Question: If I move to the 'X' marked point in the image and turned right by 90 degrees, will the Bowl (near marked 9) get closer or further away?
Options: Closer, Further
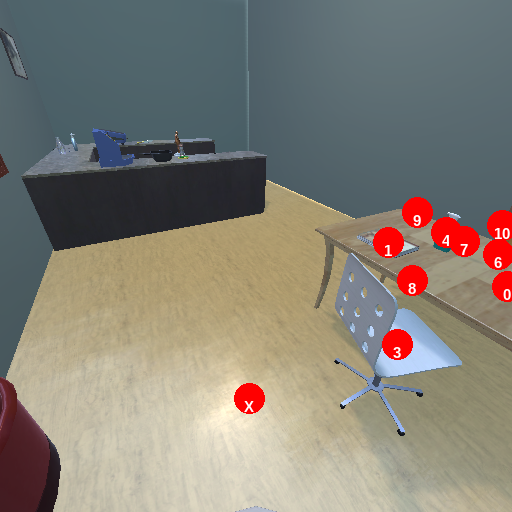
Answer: Closer